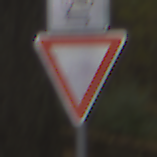
Verkehrszeichen: VorfahrtGewaehren
Zusatzzeichen oben: RichtungsangabeDurchPfeile9
Umgebung: Outdoor, Nature
Tageszeit: MorningAfternoon
Wetter: Overcast
Licht: Natural
Jahreszeit: Autumn
Kontrast: LowContrast